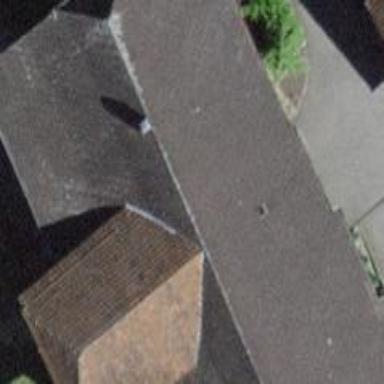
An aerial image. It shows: Farm building.